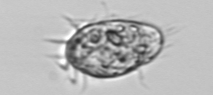
Label: Euplotes